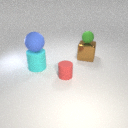
large brown metal cube to the right of small red rubber cylinder